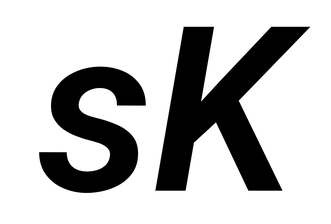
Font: Roboto-Italic_SemiBold_Italic